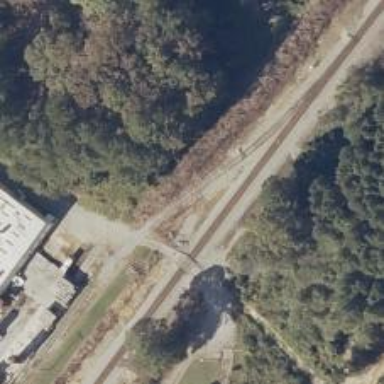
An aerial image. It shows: Railway spur service.